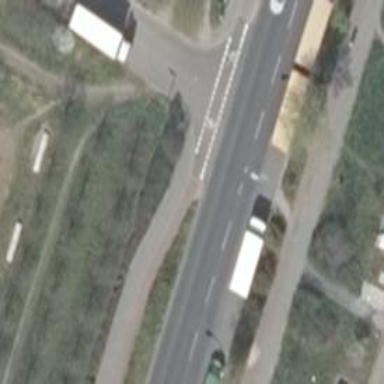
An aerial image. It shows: Secondary asphalt road with cycle track on the left.